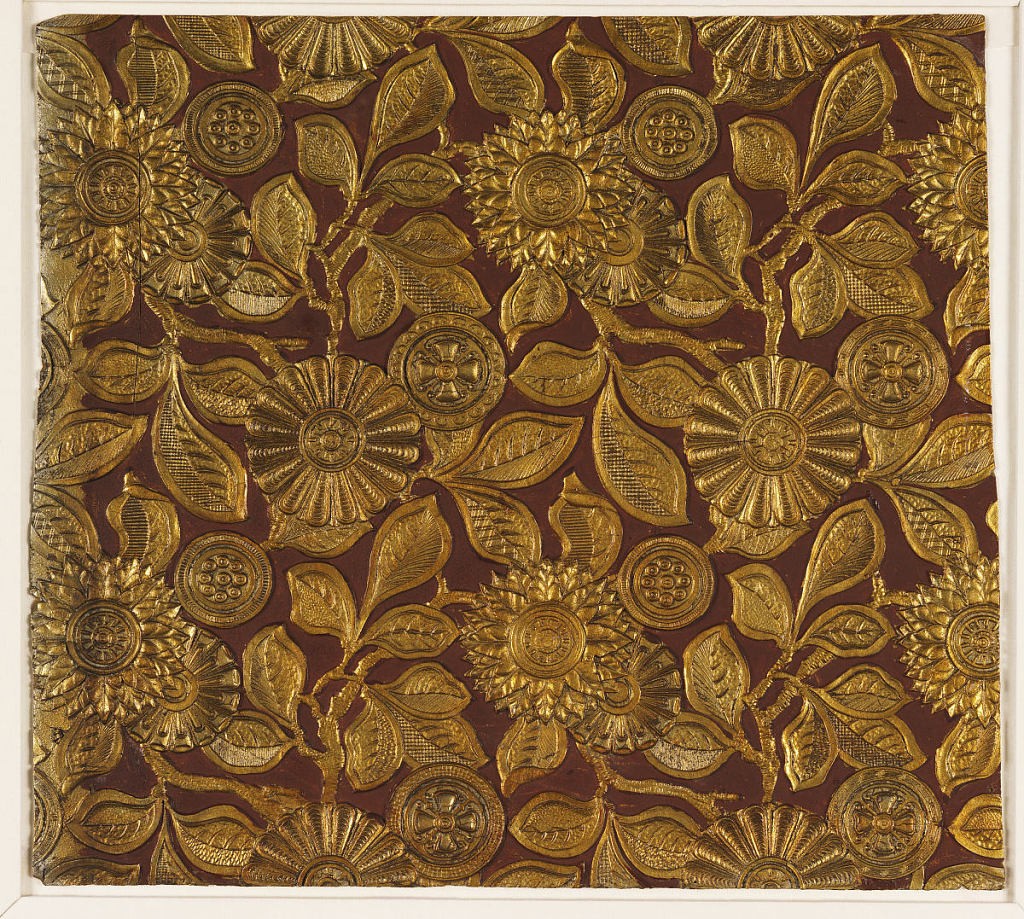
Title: Lincrusta-Walton
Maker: Christopher Dresser, Scottish, 1834–1904
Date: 1881–1882
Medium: Painted and gilded Lincrusta-Walton
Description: Repeat of leafy stems and rosettes in relief, gold on dull red. One half of each leaf textured with cross-hatching, pebbling, imbrication or venation unlike that of other half. Rosettes centered with Maltese crosses, circles of dots, etc. The metallic-gold floral pattern stands out in high relief from the maroon ground. Nearly square format.